Question: Starting a new project with the skeleton module and I'm running into some issues. I'm sure this is a basic config error on my part, but I can't figure it out.
Here is my module.config.php
'''
return array(
'controllers' => array(
'invokables' => array(
'ZFTickets\Controller\Index' => 'ZFTickets\Controller\IndexController',
),
),
'router' => array(
'routes' => array(
'zftickets' => array(
'type' => 'Literal',
'options' => array(
// Change this to something specific to your module
//'route' => '/zftickets',
'route' => '/',
'defaults' => array(
// Change this value to reflect the namespace in which
// the controllers for your module are found
'__NAMESPACE__' => 'ZFTickets\Controller',
'controller' => 'Index',
//'controller' => 'ZFTickets\Controller\Index',
'action' => 'index',
),
),
'may_terminate' => true,
'child_routes' => array(
// This route is a sane default when developing a module;
// as you solidify the routes for your module, however,
// you may want to remove it and replace it with more
// specific routes.
'default' => array(
'type' => 'Segment',
'options' => array(
'route' => '/[:controller[/:action]]',
'constraints' => array(
'controller' => '[a-zA-Z][a-zA-Z0-9_-]*',
'action' => '[a-zA-Z][a-zA-Z0-9_-]*',
),
'defaults' => array(
),
),
),
),
),
),
),
'view_manager' => array(
'template_path_stack' => array(
'zftickets' => __DIR__ . '/../view',
),
),
'''
and here is the directory structure:

The error I get is: Zend\View\Renderer\PhpRenderer::render: Unable to render template "zf-tickets/index/index"; resolver could not resolve to a file
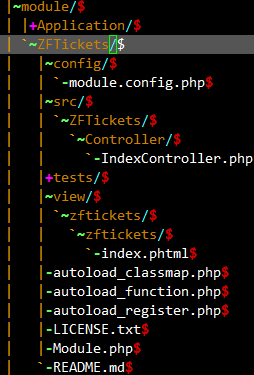
Answer: The resolver is looking for 'zf-tickets/index/index', but you're created the folders as 'zftickets/zftickets/index'. Change these and it should work fine.
You should also change the view manager part of your config to:
'''
'view_manager' => array(
'template_path_stack' => array(
__DIR__ . '/../view',
),
),
'''
The array key is irrelevant there, so what you currently have might appear confusing.